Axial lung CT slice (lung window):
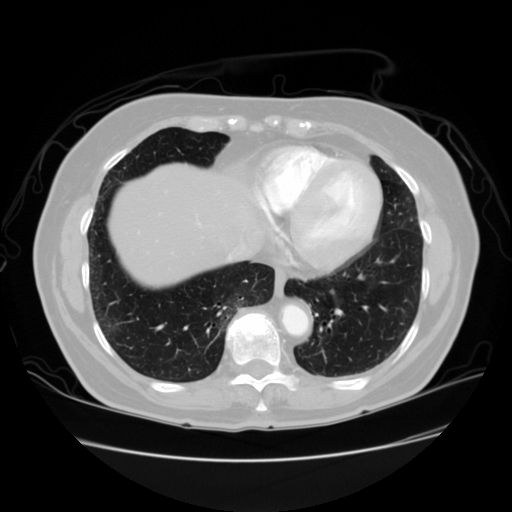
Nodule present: no